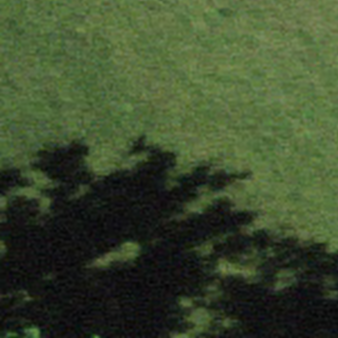
Label: other